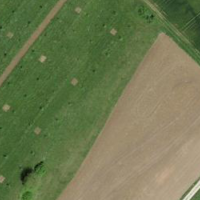
EUNIS habitat code: 52
Species observed at this site:
Lanius collurio
Corvus corax
Emberiza citrinella